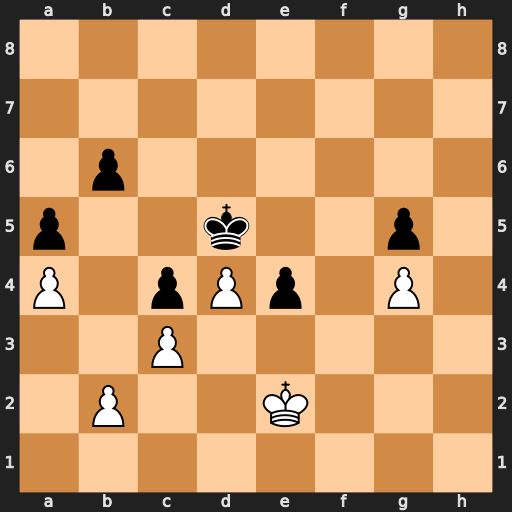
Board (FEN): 8/8/1p6/p2k2p1/P1pPp1P1/2P5/1P2K3/8
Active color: w
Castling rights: -
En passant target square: -
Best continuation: Ke3 b5 axb5